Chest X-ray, AP view. Patient: 34 years old, sex F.
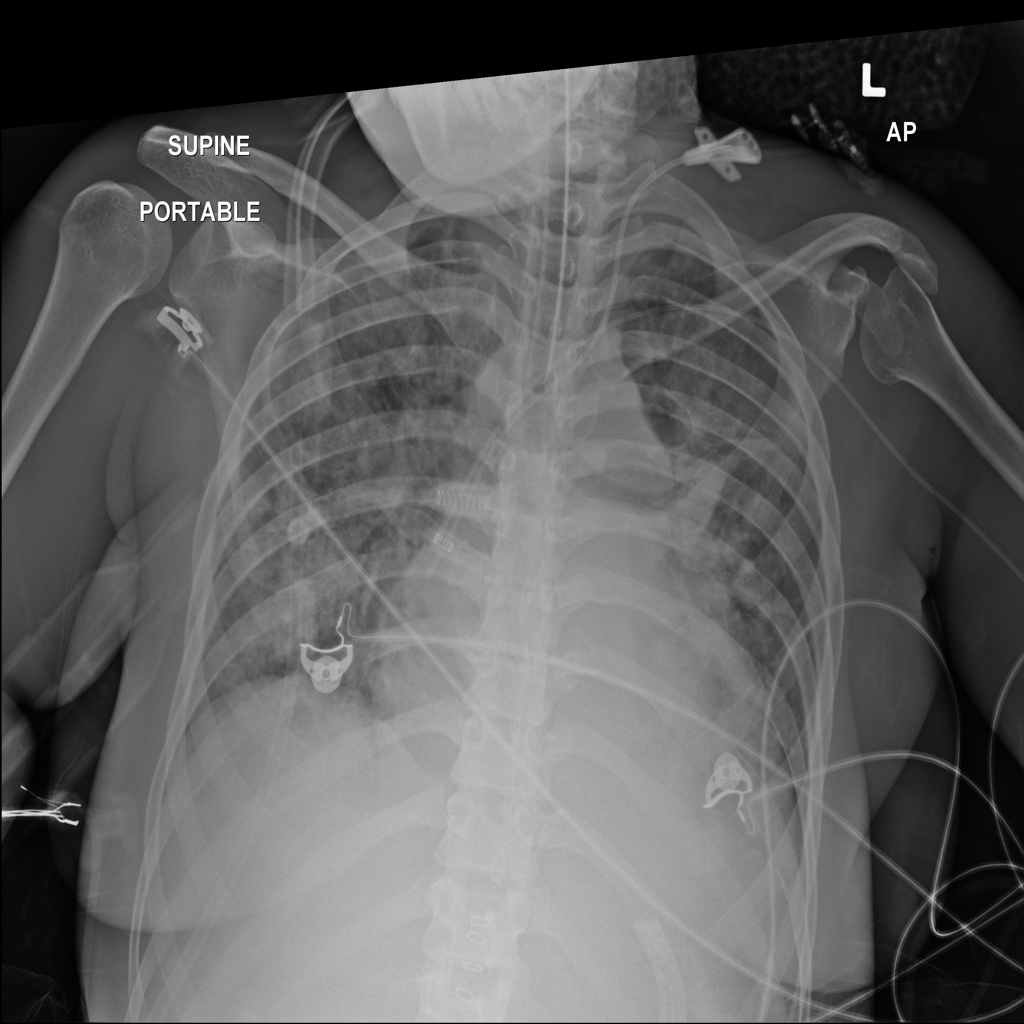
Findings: No Finding